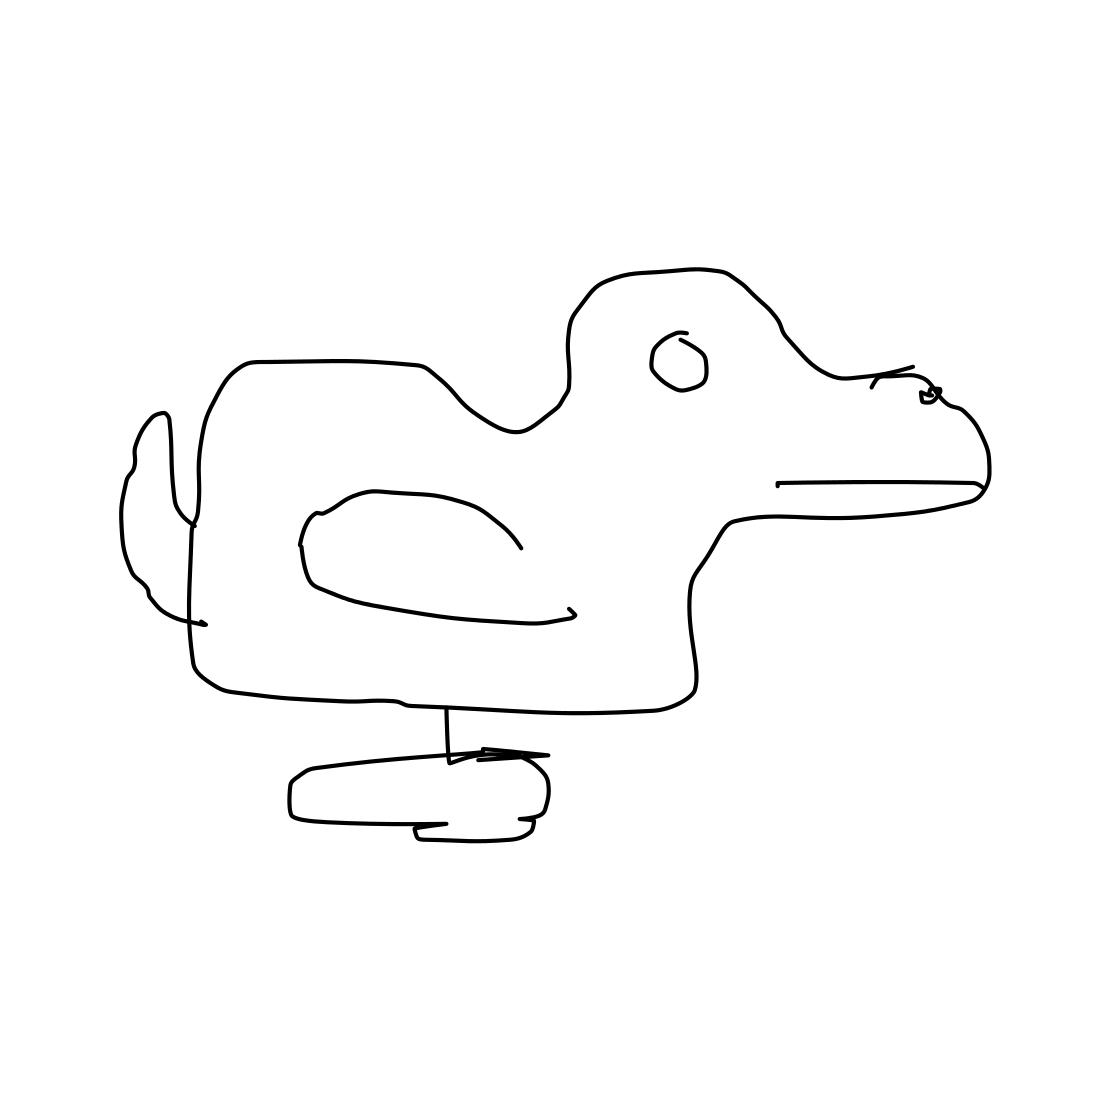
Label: duck